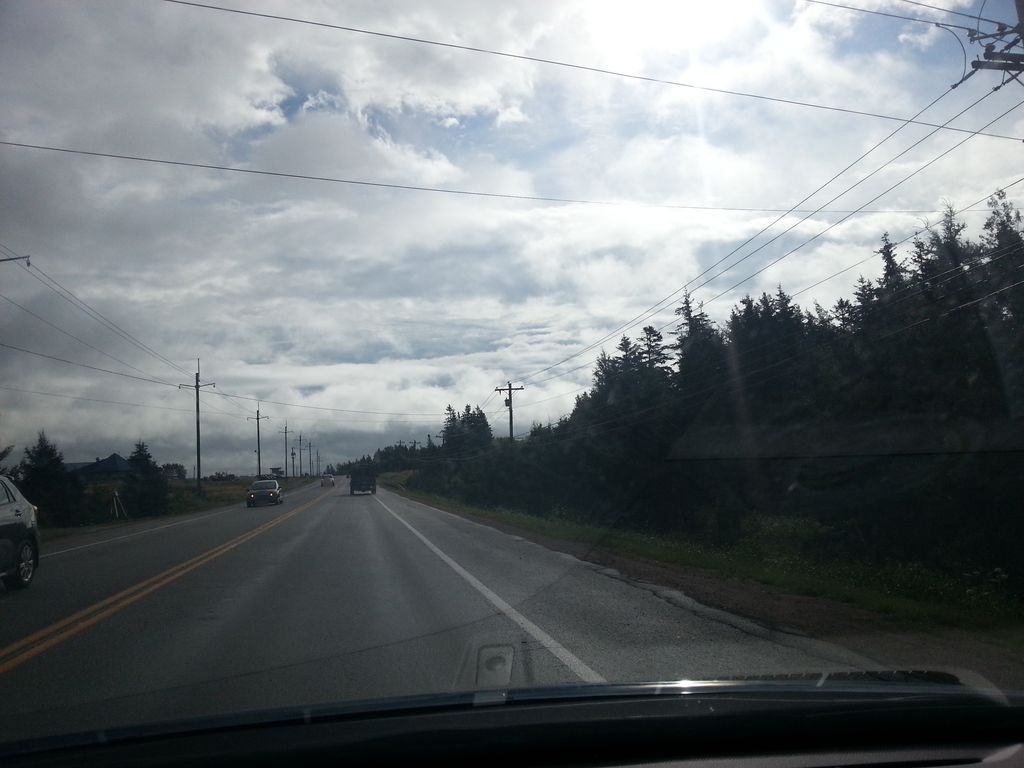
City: charlottetown